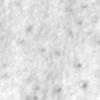
Label: no_change